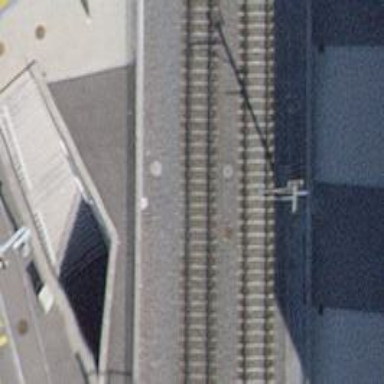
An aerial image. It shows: Single-track railway with electrified contact lines.